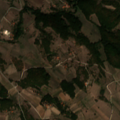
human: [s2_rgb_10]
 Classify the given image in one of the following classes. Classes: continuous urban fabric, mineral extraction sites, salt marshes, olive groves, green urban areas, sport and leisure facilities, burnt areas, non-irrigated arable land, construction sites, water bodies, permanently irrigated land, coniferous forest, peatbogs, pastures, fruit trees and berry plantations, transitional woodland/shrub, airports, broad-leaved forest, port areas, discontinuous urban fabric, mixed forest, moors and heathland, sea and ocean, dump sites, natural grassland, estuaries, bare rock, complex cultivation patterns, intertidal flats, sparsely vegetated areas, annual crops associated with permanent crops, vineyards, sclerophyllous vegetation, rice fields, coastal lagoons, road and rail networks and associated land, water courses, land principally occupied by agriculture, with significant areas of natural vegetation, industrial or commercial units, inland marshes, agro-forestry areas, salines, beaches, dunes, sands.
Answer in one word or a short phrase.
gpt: complex cultivation patterns, land principally occupied by agriculture, with significant areas of natural vegetation